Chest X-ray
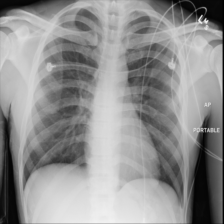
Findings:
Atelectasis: negative
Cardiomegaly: negative
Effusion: negative
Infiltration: negative
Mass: negative
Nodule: negative
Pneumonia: negative
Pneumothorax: negative
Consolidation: negative
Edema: negative
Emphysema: negative
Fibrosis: negative
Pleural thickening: negative
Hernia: negative